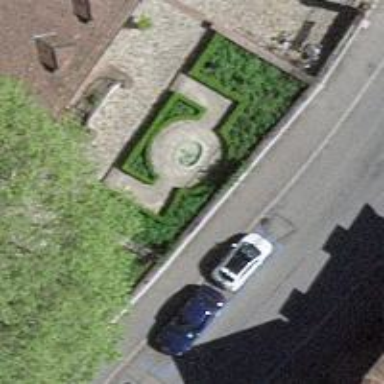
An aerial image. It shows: Beautiful fountain.